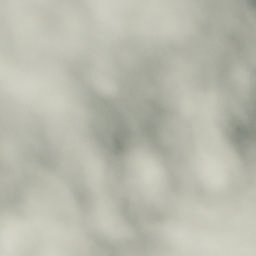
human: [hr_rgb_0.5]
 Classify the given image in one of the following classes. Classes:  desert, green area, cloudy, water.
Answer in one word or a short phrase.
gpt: cloudy